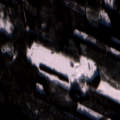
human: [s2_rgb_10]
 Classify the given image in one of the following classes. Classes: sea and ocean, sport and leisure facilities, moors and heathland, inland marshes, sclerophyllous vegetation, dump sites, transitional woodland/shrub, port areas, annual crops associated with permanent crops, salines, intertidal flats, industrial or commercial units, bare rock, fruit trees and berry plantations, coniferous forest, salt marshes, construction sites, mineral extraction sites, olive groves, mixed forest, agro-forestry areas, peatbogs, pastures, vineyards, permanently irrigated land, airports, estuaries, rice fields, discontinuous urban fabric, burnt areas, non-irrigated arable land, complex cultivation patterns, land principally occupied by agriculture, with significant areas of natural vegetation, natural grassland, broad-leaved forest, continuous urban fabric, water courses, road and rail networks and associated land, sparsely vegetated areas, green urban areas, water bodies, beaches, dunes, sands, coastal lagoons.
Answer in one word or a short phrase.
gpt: coniferous forest, mixed forest, transitional woodland/shrub